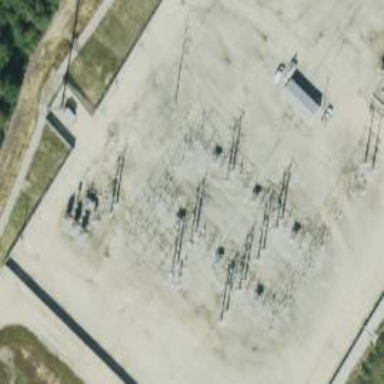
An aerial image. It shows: Switch for power supply.